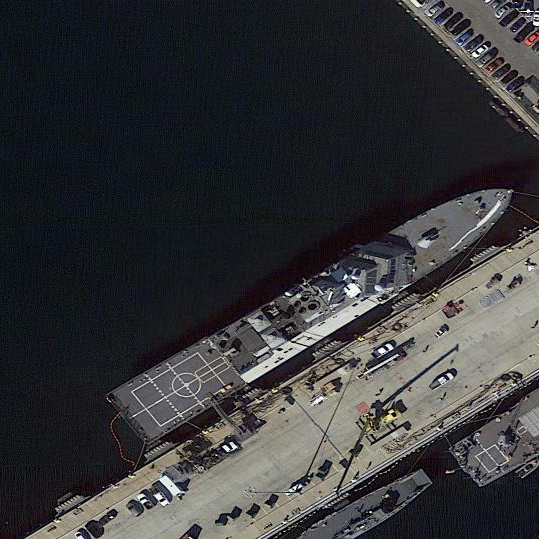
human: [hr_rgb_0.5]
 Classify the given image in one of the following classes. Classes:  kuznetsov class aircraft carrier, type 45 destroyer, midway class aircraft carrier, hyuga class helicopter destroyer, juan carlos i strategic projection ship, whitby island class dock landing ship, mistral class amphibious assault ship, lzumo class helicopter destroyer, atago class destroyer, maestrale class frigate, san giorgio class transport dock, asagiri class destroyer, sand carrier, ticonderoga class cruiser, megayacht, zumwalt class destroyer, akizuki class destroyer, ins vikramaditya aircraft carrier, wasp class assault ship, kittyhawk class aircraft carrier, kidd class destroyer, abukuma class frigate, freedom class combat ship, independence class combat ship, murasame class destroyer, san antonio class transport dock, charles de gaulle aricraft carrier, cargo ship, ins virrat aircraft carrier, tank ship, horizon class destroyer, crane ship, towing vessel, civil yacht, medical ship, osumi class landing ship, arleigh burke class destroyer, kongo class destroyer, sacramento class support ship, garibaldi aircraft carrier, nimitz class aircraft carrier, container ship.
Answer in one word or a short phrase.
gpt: Freedom class combat ship